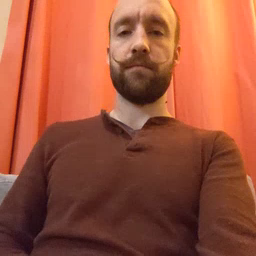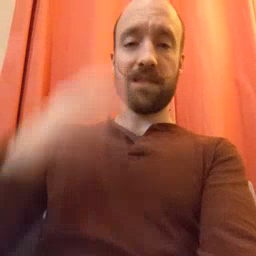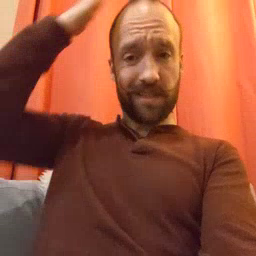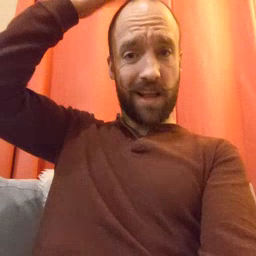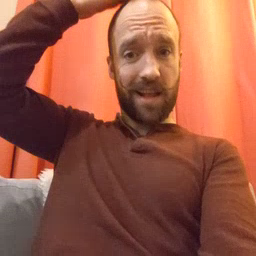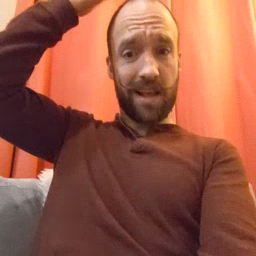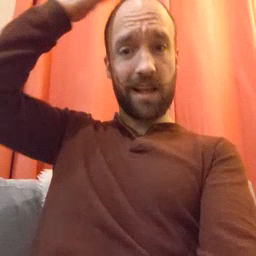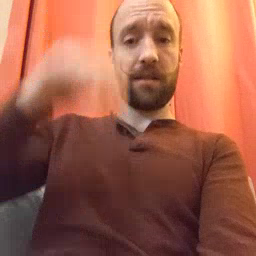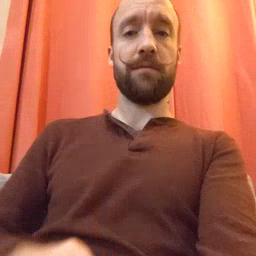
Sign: hat